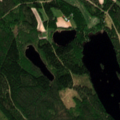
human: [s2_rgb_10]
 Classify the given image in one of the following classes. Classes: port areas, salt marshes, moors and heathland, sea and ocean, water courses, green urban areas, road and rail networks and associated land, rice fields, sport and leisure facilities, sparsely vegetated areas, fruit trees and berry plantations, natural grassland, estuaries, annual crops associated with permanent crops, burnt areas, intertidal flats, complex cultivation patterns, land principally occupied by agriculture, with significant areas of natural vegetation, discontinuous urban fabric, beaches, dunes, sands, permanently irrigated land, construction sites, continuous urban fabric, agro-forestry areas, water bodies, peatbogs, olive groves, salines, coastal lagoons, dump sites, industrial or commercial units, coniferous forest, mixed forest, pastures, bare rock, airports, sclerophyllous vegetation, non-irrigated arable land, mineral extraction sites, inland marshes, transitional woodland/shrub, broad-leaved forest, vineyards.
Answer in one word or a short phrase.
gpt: coniferous forest, mixed forest, water bodies